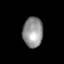
Tissue: lung
Cell type: Epithelial cells
Senescence score: 0.2428
Nuclear area (px): 599
Mean DAPI intensity: 145.235